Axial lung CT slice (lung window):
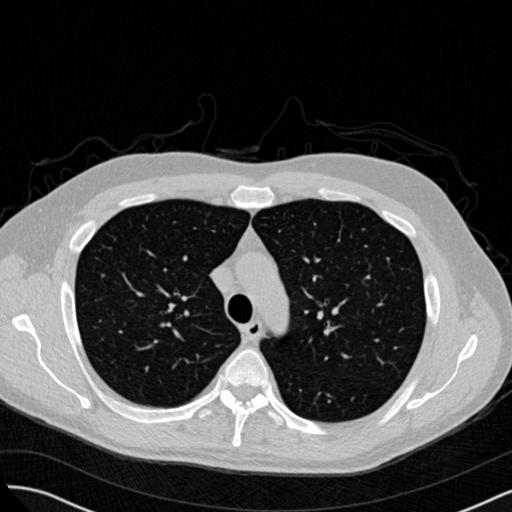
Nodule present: no